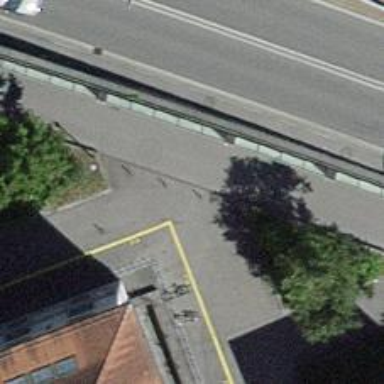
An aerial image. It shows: Bollard barrier.